Question: I'm using the Kubernetes Postgres StateulSet example repo here by Arianit Uka:
<URL>
with minikube and my pod container isn't coming up. The secrets have been applied and it seems to have the 'POSTGRES_PASSWORD' env var just fine. There's no 'password=' in the repo's code so I'm lost where the issue may be. Checking the logs gives this:
'''
> $ k logs postgres-0 --all-containers=true 8.11.4 [+-hauser **]
The files belonging to this database system will be owned by user "postgres".
This user must also own the server process.
The database cluster will be initialized with locale "en_US.utf8".
The default database encoding has accordingly been set to "UTF8".
The default text search configuration will be set to "english".
Data page checksums are disabled.
fixing permissions on existing directory /var/lib/postgresql/data/pgdata ... ok
creating subdirectories ... ok
selecting default max_connections ... 100
selecting default shared_buffers ... 128MB
selecting dynamic shared memory implementation ... posix
creating configuration files ... ok
running bootstrap script ... ok
performing post-bootstrap initialization ... ok
WARNING: enabling "trust" authentication for local connections
You can change this by editing pg_hba.conf or using the option -A, or
--auth-local and --auth-host, the next time you run initdb.
syncing data to disk ... ok
Success. You can now start the database server using:
pg_ctl -D /var/lib/postgresql/data/pgdata -l logfile start
waiting for server to start....2019-08-25 07:22:31.295 UTC [41] LOG: listening on Unix socket "/var/run/postgresql/.s.PGSQL.5432"
2019-08-25 07:22:31.307 UTC [42] LOG: database system was shut down at 2019-08-25 07:22:31 UTC
2019-08-25 07:22:31.310 UTC [41] LOG: database system is ready to accept connections
done
server started
/usr/local/bin/docker-entrypoint.sh: sourcing /docker-entrypoint-initdb.d/create-dev-db.sh
CREATE DATABASE
GRANT
/usr/local/bin/docker-entrypoint.sh: sourcing /docker-entrypoint-initdb.d/create-replica-user.sh
CREATE ROLE
2019-08-25 07:22:31.751 UTC [41] LOG: received fast shutdown request
waiting for server to shut down....2019-08-25 07:22:31.752 UTC [41] LOG: aborting any active transactions
2019-08-25 07:22:31.753 UTC [41] LOG: worker process: logical replication launcher (PID 48) exited with exit code 1
2019-08-25 07:22:31.755 UTC [43] LOG: shutting down
2019-08-25 07:22:31.774 UTC [41] LOG: database system is shut down
done
server stopped
PostgreSQL init process complete; ready for start up.
2019-08-25 07:22:31.862 GMT [1] LOG: skipping missing configuration file "/etc/replica.conf"
2019-08-25 07:22:31.862 GMT [1] LOG: skipping missing configuration file "/etc/replica.conf"
2019-08-25 07:22:31.865 UTC [1] LOG: listening on IPv4 address "0.0.0.0", port 5432
2019-08-25 07:22:31.865 UTC [1] LOG: listening on IPv6 address "::", port 5432
2019-08-25 07:22:31.869 UTC [1] LOG: listening on Unix socket "/var/run/postgresql/.s.PGSQL.5432"
2019-08-25 07:22:31.888 UTC [68] LOG: database system was shut down at 2019-08-25 07:22:31 UTC
2019-08-25 07:22:31.893 UTC [1] LOG: database system is ready to accept connections
2019-08-25 07:23:20.352 UTC [75] FATAL: role "password=" does not exist
2019-08-25 07:23:23.595 UTC [82] FATAL: role "password=" does not exist
'''
---
Here's what the minikube dashboard looks like:

---
@Rahman, I took out the password secrets and am using just plain values for now in both 'statefulset-master.yml' and 'statefulset-replica.yml':
'''
env:
...
- name: POSTGRES_PASSWORD
value: master-password
- name: REPLICATION_PASSWORD
value: replica-password
'''
---
I've also commented out the replica section in 'service.yml' as I'm only interesting in running a single pod/database at the moment:
---
service.yml
'''
apiVersion: v1
kind: Service
metadata:
labels:
app: postgres
name: postgres
spec:
type: ClusterIP
ports:
- name: postgres
port: 5432
protocol: TCP
targetPort: 5432
selector:
app: postgres
# ---
# apiVersion: v1
# kind: Service
# metadata:
# labels:
# app: postgres-replica
# name: postgres-replica
# spec:
# type: ClusterIP
# ports:
# - name: postgres-replica
# port: 5432
# protocol: TCP
# targetPort: 5432
# selector:
# app: postgres-replica
# ---
'''
---
statefulset-master.yml
'''
apiVersion: apps/v1
kind: StatefulSet
metadata:
name: postgres
spec:
updateStrategy:
type: RollingUpdate
selector:
matchLabels:
app: postgres
serviceName: postgres
replicas: 1
template:
metadata:
labels:
app: postgres
spec:
volumes:
- name: postgres-config
configMap:
name: postgres
# - name: shared
# emptyDir: {}
terminationGracePeriodSeconds: 10
containers:
- name: postgres
image: postgres:10.5
args: ['-c', 'config_file=/etc/postgres.conf', '-c', 'hba_file=/etc/pg_hba.conf']
imagePullPolicy: IfNotPresent
ports:
- name: postgres
containerPort: 5432
protocol: TCP
resources:
requests:
cpu: 100m
memory: 256Mi
env:
- name: POSTGRES_USER
value: postgres
- name: PGUSER
value: postgres
- name: POSTGRES_DB
value: postgres
- name: PGDATA
value: /var/lib/postgresql/data/pgdata
- name: POSTGRES_PASSWORD
value: master-password
# valueFrom:
# secretKeyRef:
# key: password
# name: postgres
- name: REPLICATION_PASSWORD
value: replica-password
# valueFrom:
# secretKeyRef:
# key: replicaPassword
# name: postgres
- name: POD_IP
valueFrom:
fieldRef:
apiVersion: v1
fieldPath: status.podIP
livenessProbe:
exec:
command:
- sh
- -c
- exec pg_isready --host $POD_IP
failureThreshold: 6
initialDelaySeconds: 60
periodSeconds: 10
successThreshold: 1
timeoutSeconds: 5
readinessProbe:
exec:
command:
- sh
- -c
- exec pg_isready --host $POD_IP
failureThreshold: 3
initialDelaySeconds: 5
periodSeconds: 5
successThreshold: 1
timeoutSeconds: 3
volumeMounts:
- mountPath: /var/lib/postgresql/data/pgdata
name: postgres
subPath: postgres-db
- name: postgres-config
mountPath: /etc/postgres.conf
subPath: postgres.conf
- name: postgres-config
mountPath: /etc/master.conf
subPath: master.conf
- name: postgres-config
mountPath: /etc/pg_hba.conf
subPath: pg_hba.conf
- name: postgres-config
mountPath: /docker-entrypoint-initdb.d/create-replica-user.sh
subPath: create-replica-user.sh
- name: postgres-config
mountPath: /docker-entrypoint-initdb.d/create-dev-db.sh
subPath: create-dev-db.sh
# - name: shared
# mountPath: /User/Shared
- name: hauser
image: mikeumus/hauser
# volumeMounts:
# - name: shared
# mountPath: /User/Shared
volumeClaimTemplates:
- metadata:
name: postgres
spec:
accessModes: ["ReadWriteOnce"]
storageClassName: "standard"
resources:
requests:
storage: 3Gi
'''
---
statefulset-replica.yml
'''
apiVersion: apps/v1
kind: StatefulSet
metadata:
name: postgres-replica
spec:
updateStrategy:
type: RollingUpdate
selector:
matchLabels:
app: postgres-replica
serviceName: postgres-replica
replicas: 1
template:
metadata:
labels:
app: postgres-replica
spec:
volumes:
- name: postgres-config
configMap:
name: postgres
terminationGracePeriodSeconds: 10
initContainers:
- name: setup-replica-data-directory
image: postgres:10.5
env:
- name: PGPASSWORD
valueFrom:
secretKeyRef:
key: replicaPassword
name: postgres
command:
- sh
- -c
- |
if [ -z "$(ls -A /var/lib/postgresql/data/pgdata)" ]; then
echo "Running pg_basebackup to catch up replication server...";
pg_basebackup -R -h postgres -D /var/lib/postgresql/data/pgdata -P -U replication;
chown -R postgres:postgres $PGDATA;
else
echo "Skipping pg_basebackup because directory is not empty";
fi
volumeMounts:
- mountPath: /var/lib/postgresql/data/pgdata
name: postgres-replica
subPath: postgres-db
containers:
- name: postgres-replica
image: postgres:10.5
args: ['-c', 'config_file=/etc/postgres.conf']
imagePullPolicy: IfNotPresent
ports:
- name: postgres-rep
containerPort: 5432
protocol: TCP
resources:
requests:
cpu: 100m
memory: 256Mi
env:
- name: POSTGRES_USER
value: postgres
- name: PGUSER
value: postgres
- name: POSTGRES_DB
value: postgres
- name: PGDATA
value: /var/lib/postgresql/data/pgdata
- name: POSTGRES_PASSWORD
value: master-password
# valueFrom:
# secretKeyRef:
# key: password
# name: postgres
- name: REPLICATION_PASSWORD
value: replica-password
# valueFrom:
# secretKeyRef:
# key: replicaPassword
# name: postgres
- name: POD_IP
valueFrom:
fieldRef:
apiVersion: v1
fieldPath: status.podIP
livenessProbe:
exec:
command:
- sh
- -c
- exec pg_isready --host $POD_IP
failureThreshold: 6
initialDelaySeconds: 60
periodSeconds: 10
successThreshold: 1
timeoutSeconds: 5
readinessProbe:
exec:
command:
- sh
- -c
- exec pg_isready --host $POD_IP
failureThreshold: 3
initialDelaySeconds: 5
periodSeconds: 5
successThreshold: 1
timeoutSeconds: 3
volumeMounts:
- mountPath: /var/lib/postgresql/data/pgdata
name: postgres-replica
subPath: postgres-db
- name: postgres-config
mountPath: /etc/postgres.conf
subPath: postgres.conf
- name: postgres-config
mountPath: /etc/replica.conf
subPath: replica.conf
volumeClaimTemplates:
- metadata:
name: postgres-replica
spec:
accessModes: ["ReadWriteOnce"]
storageClassName: "standard"
resources:
requests:
storage: 3Gi
'''
---
config/create_configmap.sh
'''
kubectl create configmap postgres --from-file=postgres.conf --from-file=master.conf --from-file=replica.conf --from-file=pg_hba.conf --from-file=create-replica-user.sh --from-file=create-dev-db.sh
'''
---
config/create-replica-user.sh
'''
#!/bin/bash
set -e
psql -v ON_ERROR_STOP=1 --username "$POSTGRES_USER" --dbname "$POSTGRES_DB" <<-EOSQL
CREATE ROLE replication WITH REPLICATION PASSWORD '$REPLICATION_PASSWORD' LOGIN
EOSQL
'''
---
Here's the order I start/apply resources:
1. minikube start
2. cd config I get some missing error unless I'm in config dir when I do this
3. . ./create_configmap.sh
4. cd ..
5. k apply -f ./config/secret.yml
6. k apply -f ./service.yml
7. k apply -f ./statefulset-master.yml
---
Link to my fork of 'postgres-statefulset' repo:
<URL>
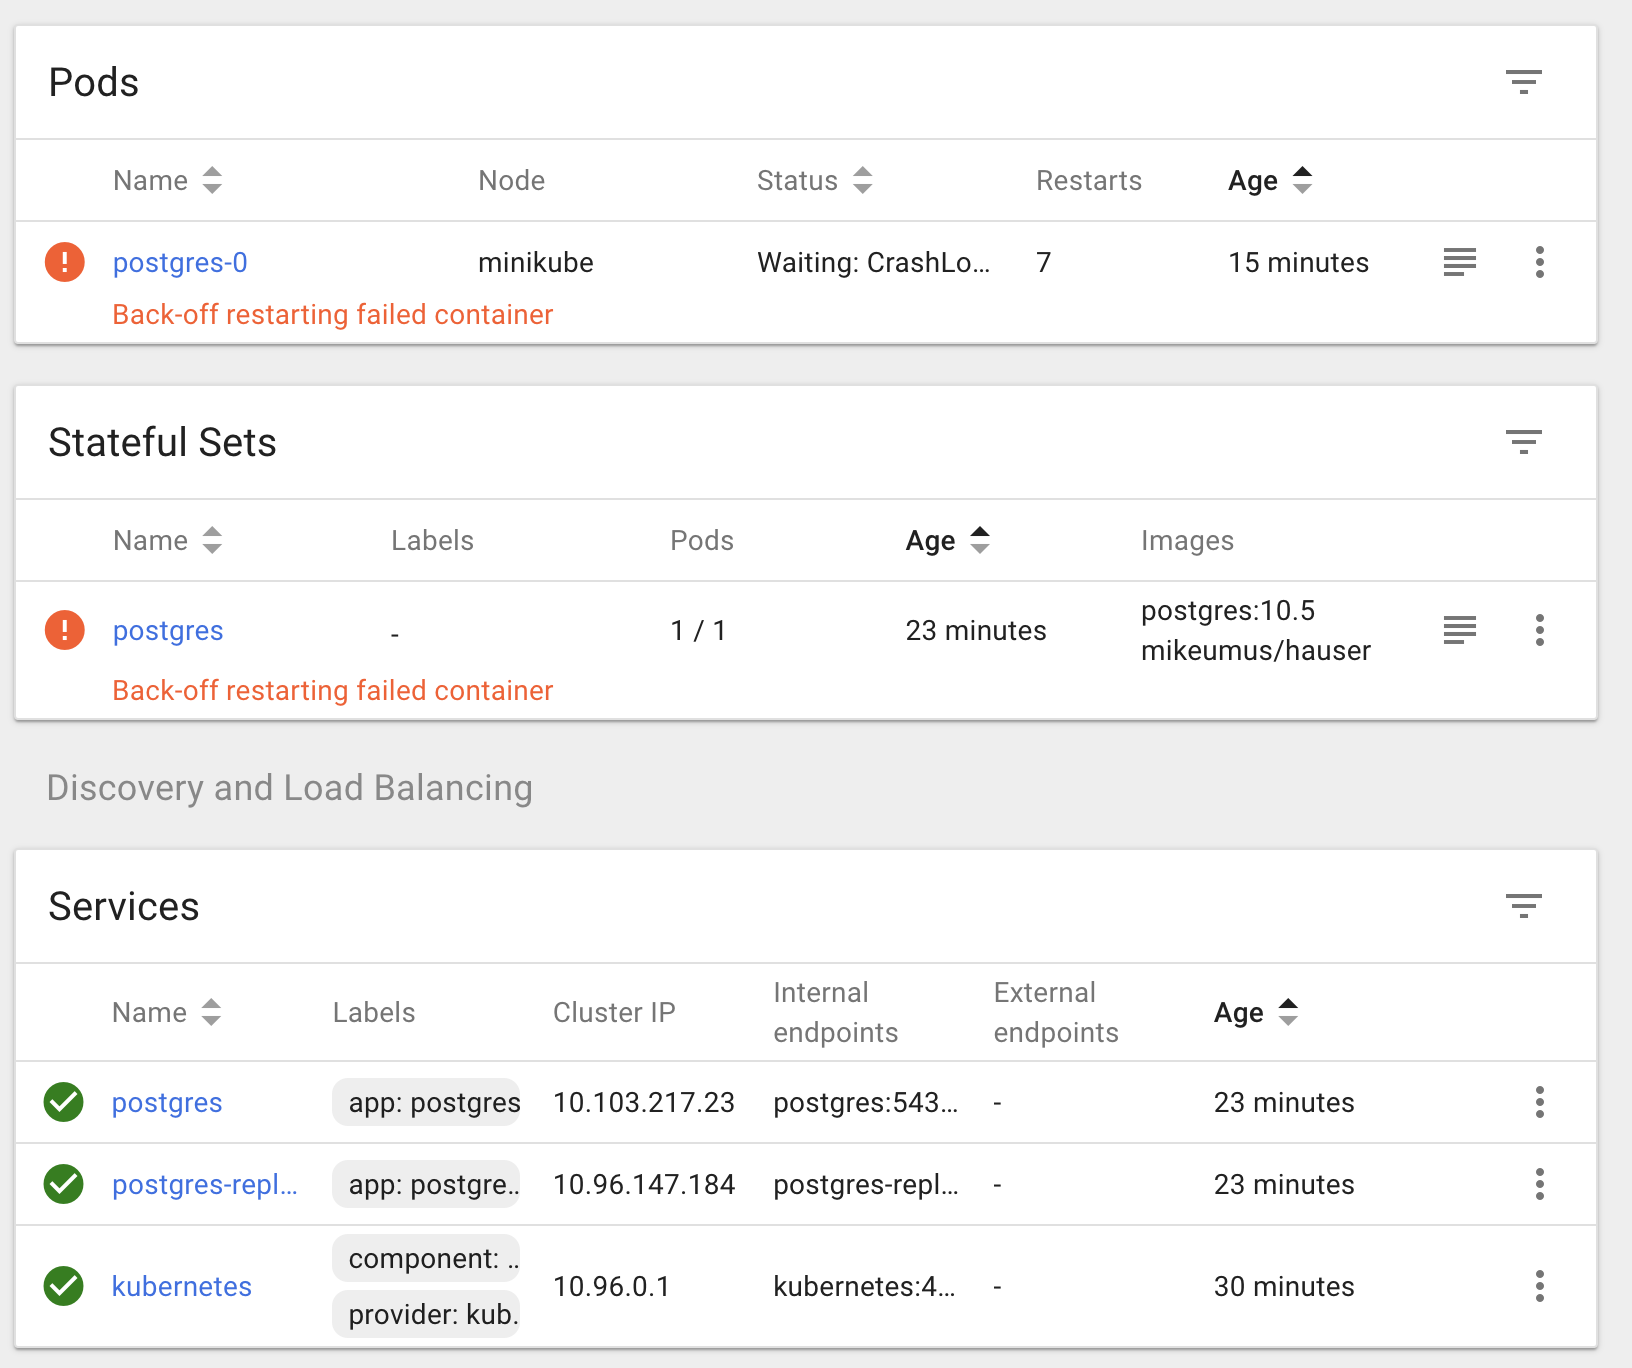
Answer: It wasn't the 'postgres-stateful' code that was the problem. The "'password='" code was in the <URL> code I added as another container to 'statefulset-master.yml'